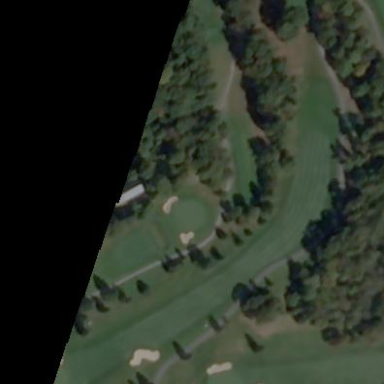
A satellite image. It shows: Grassy area designated as golf fairway.